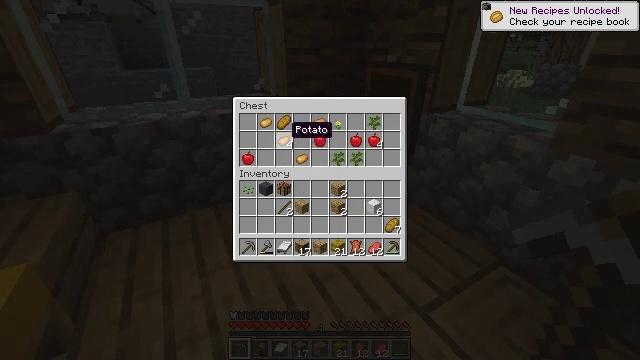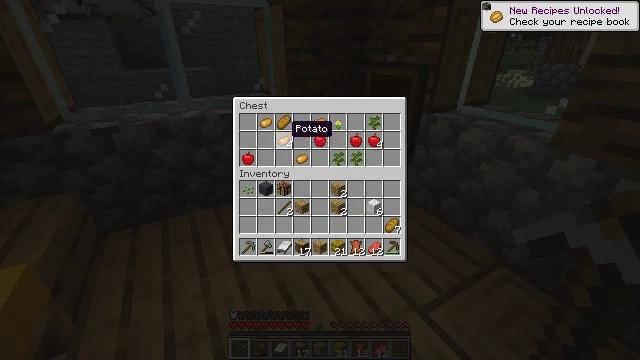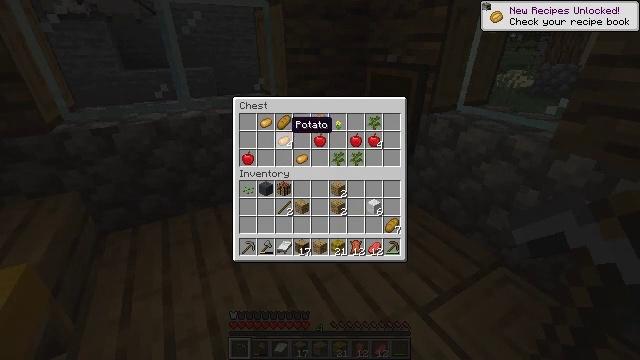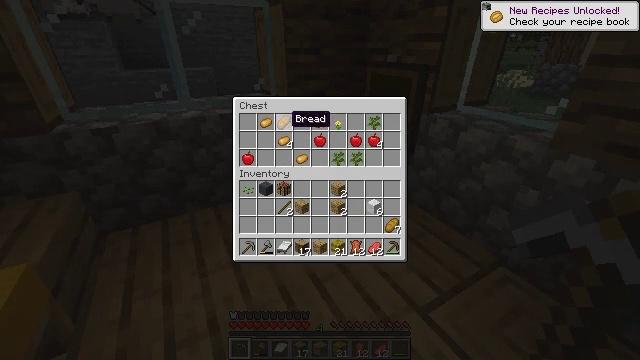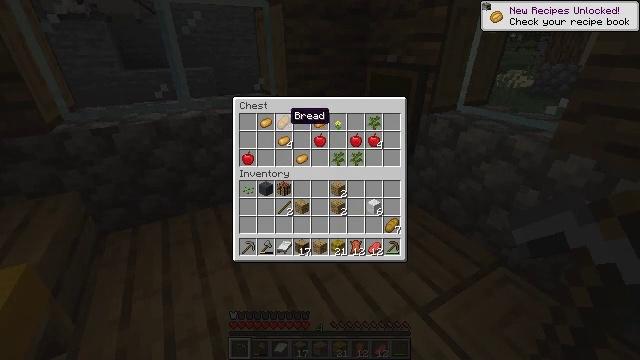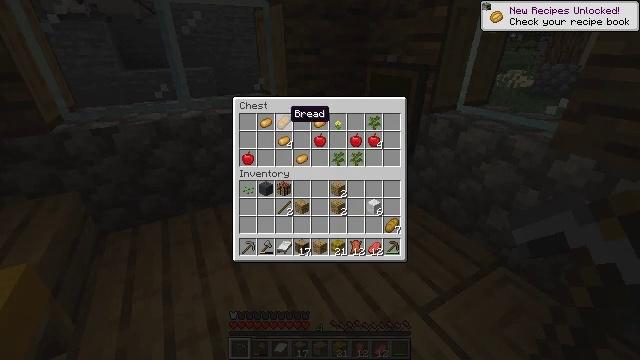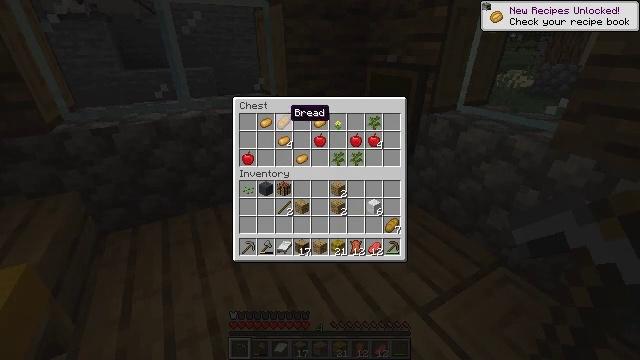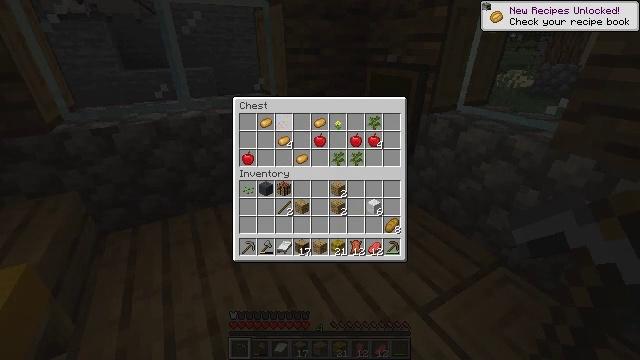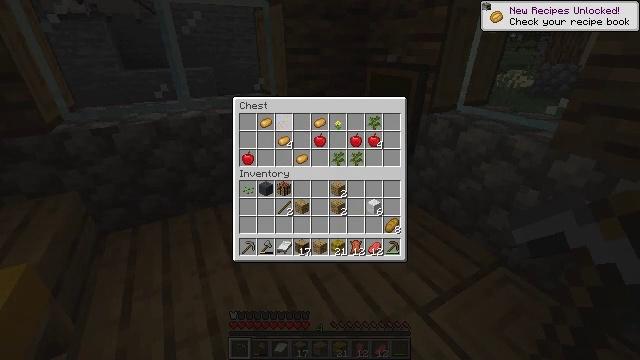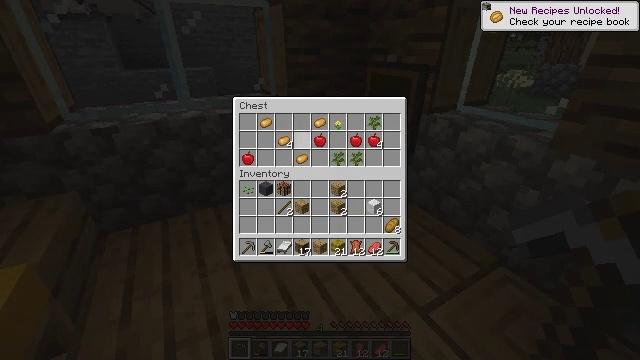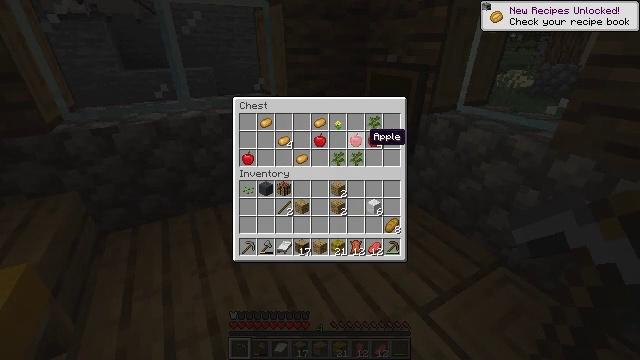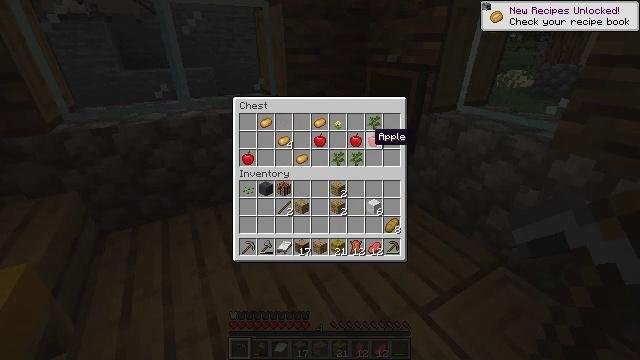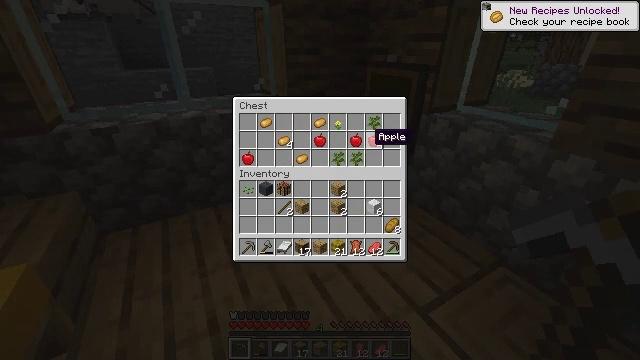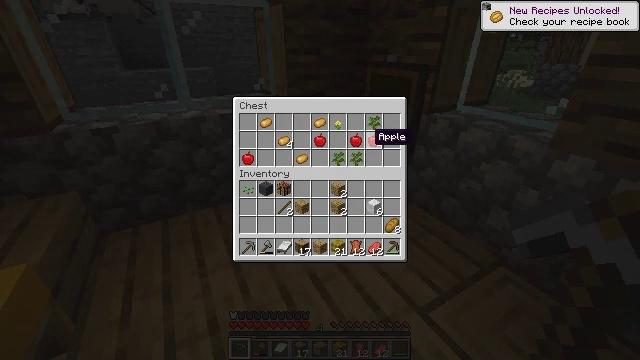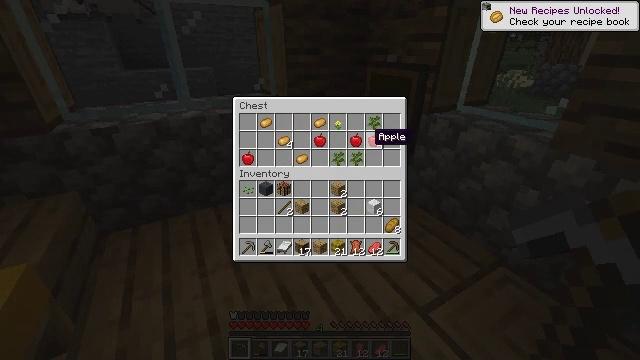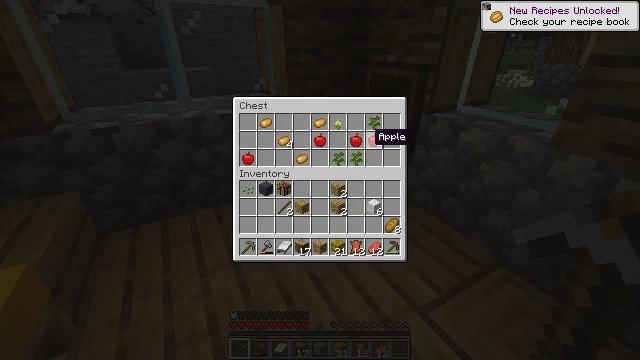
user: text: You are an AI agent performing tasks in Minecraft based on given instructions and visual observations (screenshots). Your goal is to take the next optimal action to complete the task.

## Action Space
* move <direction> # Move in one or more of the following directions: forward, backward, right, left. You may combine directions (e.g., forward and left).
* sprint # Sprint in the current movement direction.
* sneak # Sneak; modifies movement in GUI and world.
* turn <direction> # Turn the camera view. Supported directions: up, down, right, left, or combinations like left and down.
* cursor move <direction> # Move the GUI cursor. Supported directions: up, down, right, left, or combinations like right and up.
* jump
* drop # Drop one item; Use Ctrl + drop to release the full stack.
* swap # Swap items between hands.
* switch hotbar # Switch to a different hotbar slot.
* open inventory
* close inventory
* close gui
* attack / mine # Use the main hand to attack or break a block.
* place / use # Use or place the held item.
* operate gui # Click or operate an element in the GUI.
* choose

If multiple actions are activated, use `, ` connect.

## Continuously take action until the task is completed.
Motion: motion action
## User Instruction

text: Break the clay block to collect it.
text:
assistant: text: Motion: sneak
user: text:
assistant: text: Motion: sneak
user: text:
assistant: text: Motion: sneak
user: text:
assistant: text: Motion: sneak
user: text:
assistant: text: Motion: sneak
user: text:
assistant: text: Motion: sneak
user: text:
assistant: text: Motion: sneak, operate gui
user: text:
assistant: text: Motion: sneak, operate gui
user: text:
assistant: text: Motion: sneak, cursor move right and down
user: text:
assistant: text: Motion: sneak, cursor move right and down
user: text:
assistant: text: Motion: sneak
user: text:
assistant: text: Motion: sneak
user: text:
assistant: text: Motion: sneak
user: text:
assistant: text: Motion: sneak
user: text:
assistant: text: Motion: sneak
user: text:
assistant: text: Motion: sneak
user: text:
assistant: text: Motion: sneak, operate gui
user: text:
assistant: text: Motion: sneak, operate gui
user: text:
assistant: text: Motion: sneak, operate gui
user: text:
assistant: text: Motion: sneak
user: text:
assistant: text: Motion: sneak, operate gui
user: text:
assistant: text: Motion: sneak, operate gui
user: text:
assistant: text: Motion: sneak, operate gui
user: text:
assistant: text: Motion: sneak, cursor move left
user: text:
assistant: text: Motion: sneak
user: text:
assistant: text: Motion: sneak
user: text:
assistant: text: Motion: sneak
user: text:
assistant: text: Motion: sneak
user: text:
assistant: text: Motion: sneak, operate gui
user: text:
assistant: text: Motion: sneak, operate gui